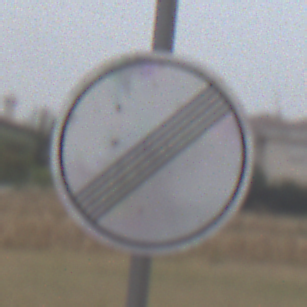
Verkehrszeichen: EndeSaemtlicherBegrenzungen
Umgebung: Outdoor, Suburban
Tageszeit: Midday
Wetter: Overcast
Licht: Natural
Jahreszeit: NotSpecified
Kontrast: LowContrast